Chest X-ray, PA view. Patient: 23 years old, sex M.
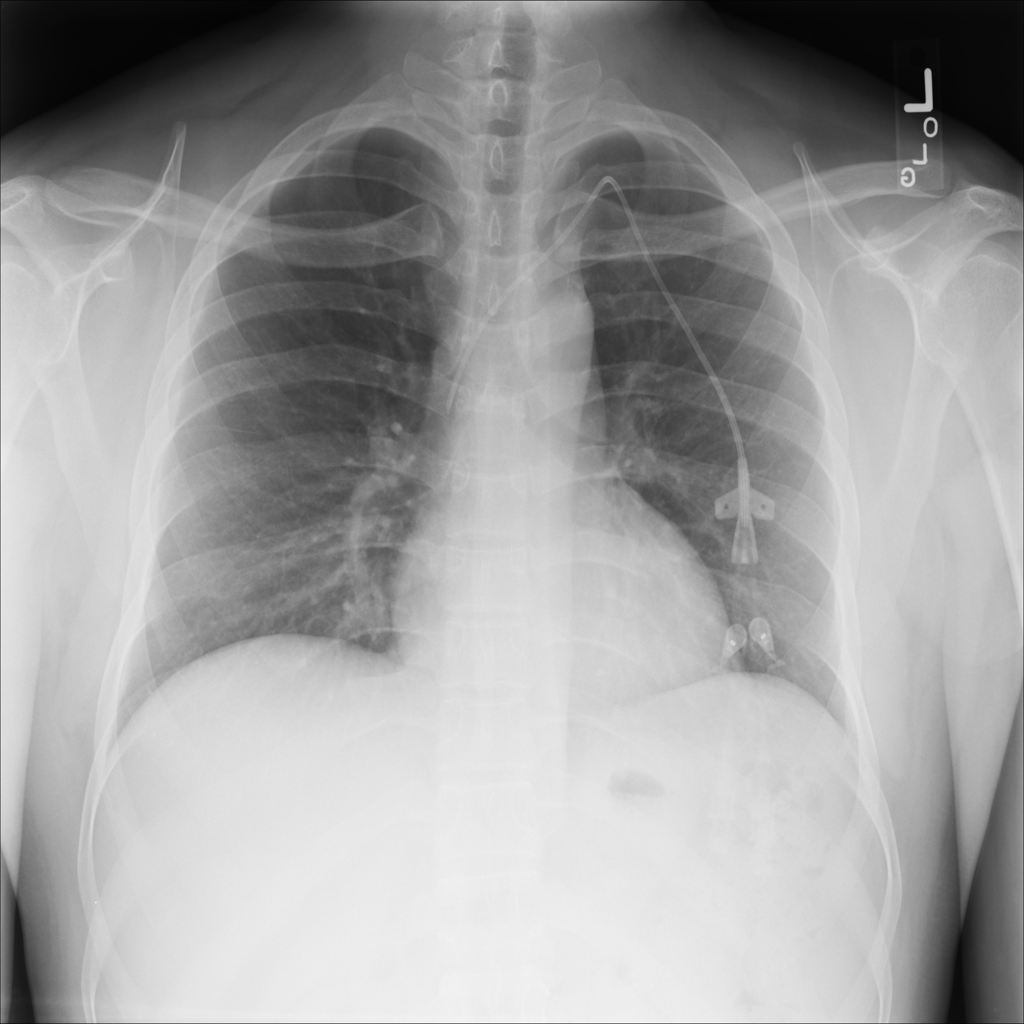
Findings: No Finding